Field crop: maize
Growth stage: 2
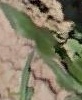
Species: maize